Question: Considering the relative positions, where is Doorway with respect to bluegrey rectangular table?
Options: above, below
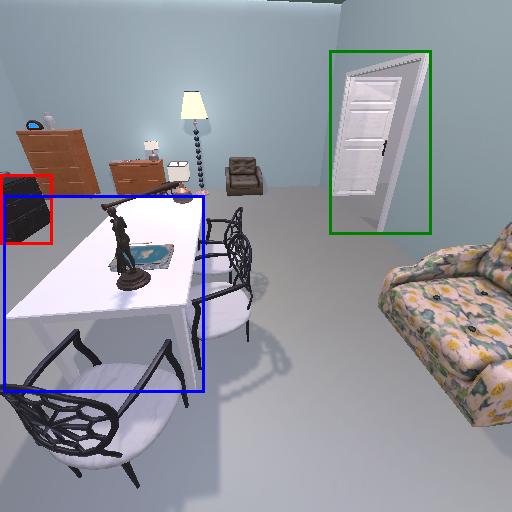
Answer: above